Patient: sex M, age 46
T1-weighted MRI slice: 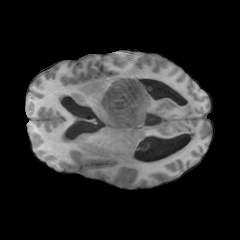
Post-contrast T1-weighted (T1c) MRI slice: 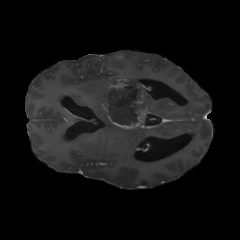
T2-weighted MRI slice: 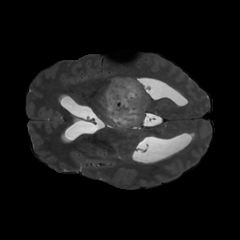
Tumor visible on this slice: yes
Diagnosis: Glioblastoma, IDH-wildtype
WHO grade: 4